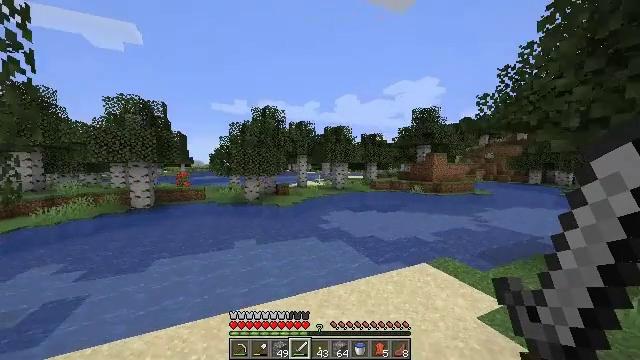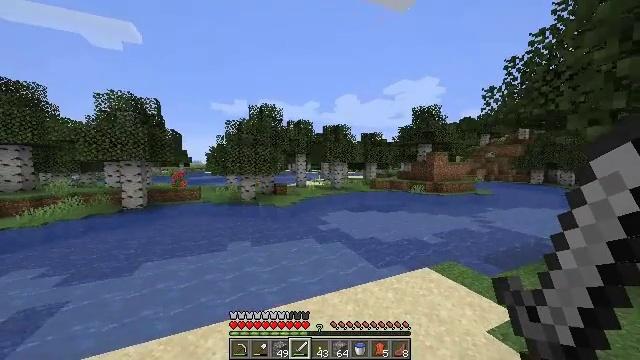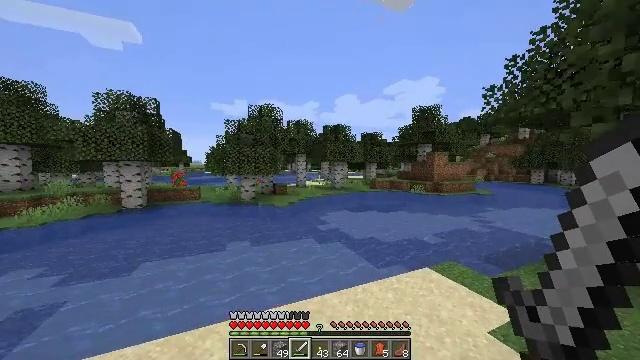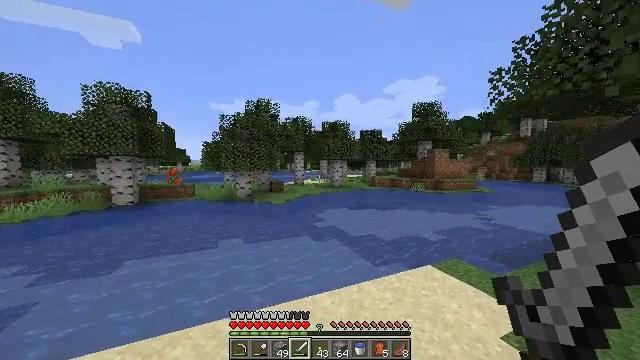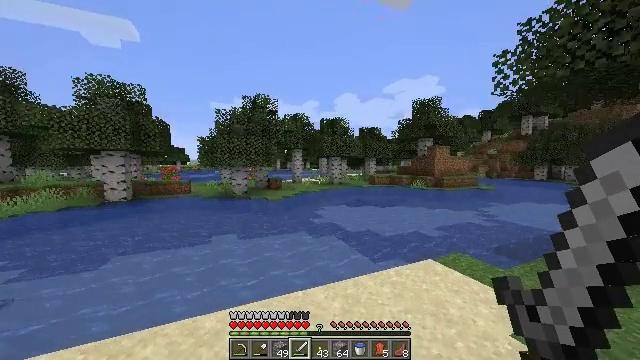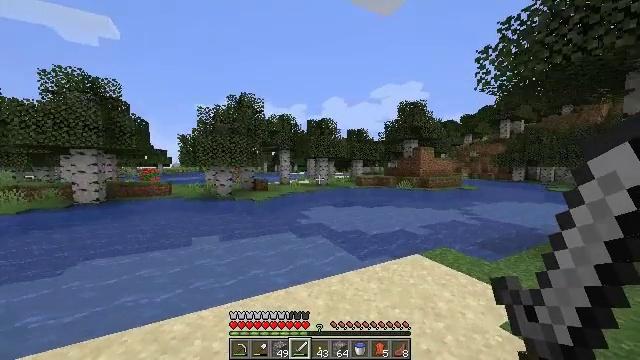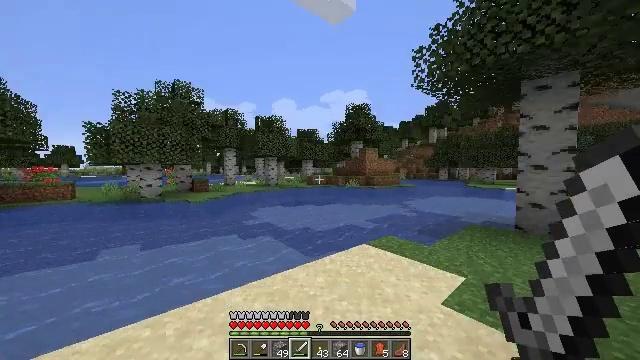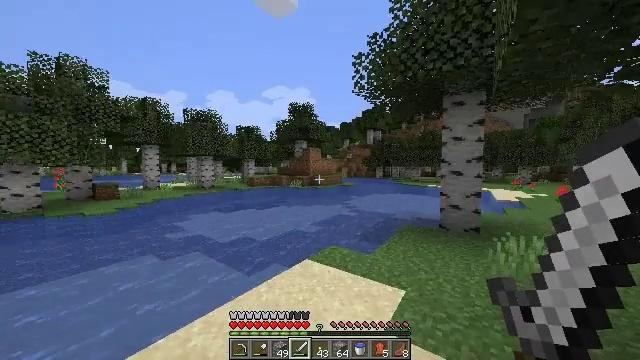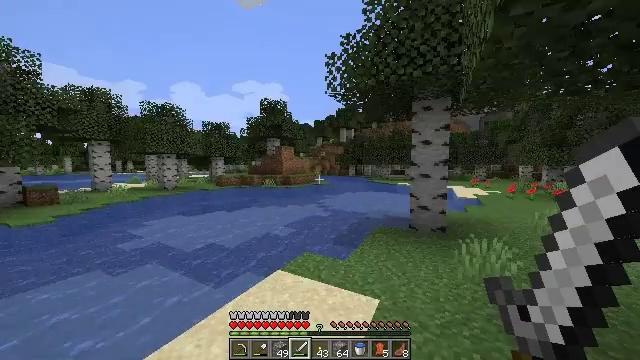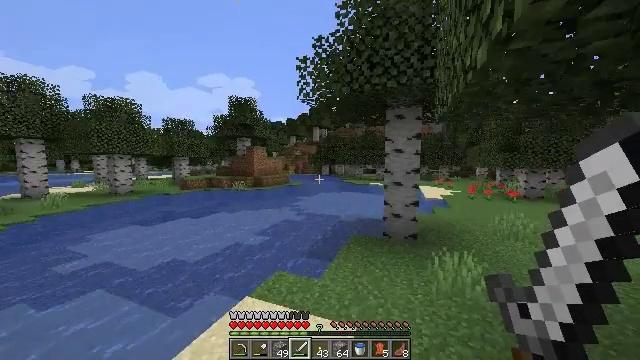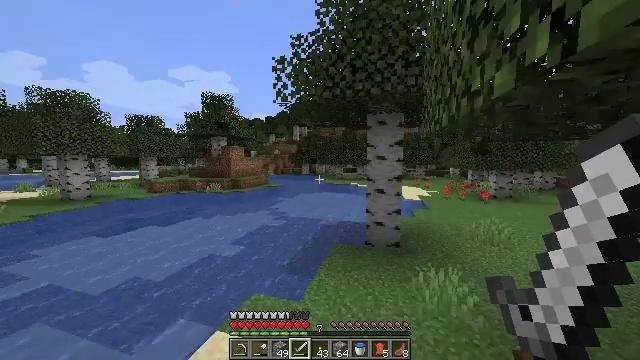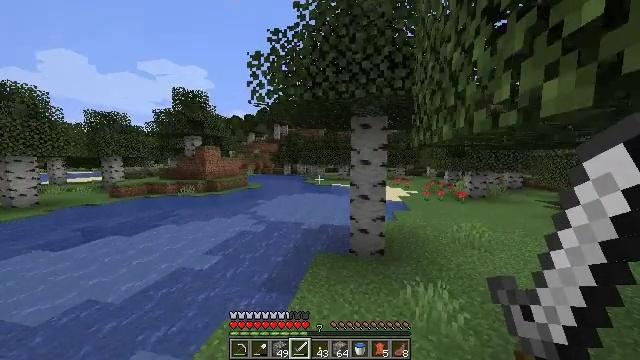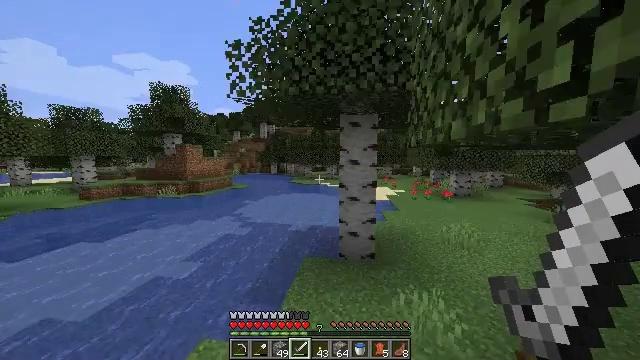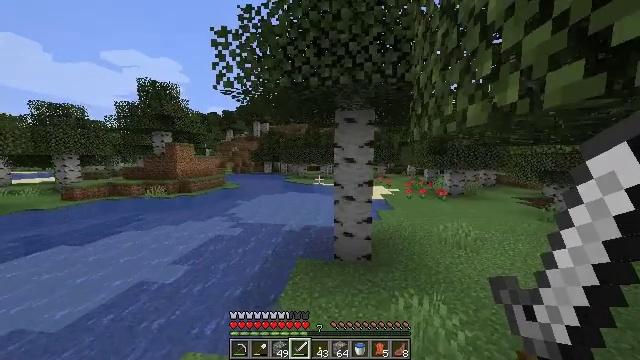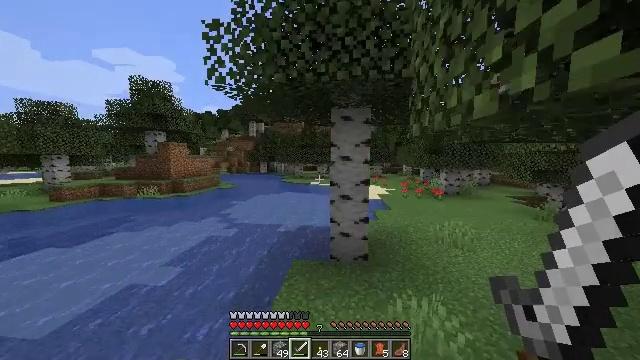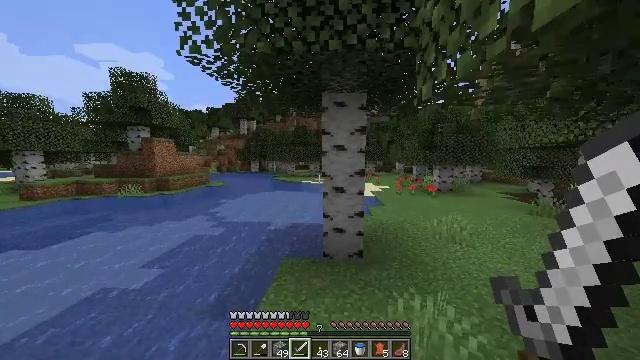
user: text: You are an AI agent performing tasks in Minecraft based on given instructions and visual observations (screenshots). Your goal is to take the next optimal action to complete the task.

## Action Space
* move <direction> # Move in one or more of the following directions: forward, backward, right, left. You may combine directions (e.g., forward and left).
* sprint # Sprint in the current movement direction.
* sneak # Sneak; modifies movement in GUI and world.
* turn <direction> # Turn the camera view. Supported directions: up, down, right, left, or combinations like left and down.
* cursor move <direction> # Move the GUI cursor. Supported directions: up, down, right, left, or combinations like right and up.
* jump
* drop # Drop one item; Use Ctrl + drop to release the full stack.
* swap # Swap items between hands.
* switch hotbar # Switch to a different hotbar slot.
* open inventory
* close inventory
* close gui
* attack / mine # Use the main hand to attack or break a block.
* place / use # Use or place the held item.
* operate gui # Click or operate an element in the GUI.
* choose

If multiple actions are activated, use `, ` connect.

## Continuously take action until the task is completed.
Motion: motion action
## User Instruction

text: Harvest sugar cane from the plant.
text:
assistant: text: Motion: move forward and move right, sprint, jump
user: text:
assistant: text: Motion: move forward and move right, sprint, jump
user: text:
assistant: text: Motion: move forward and move right, sprint, jump
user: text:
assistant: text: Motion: move forward and move right, sprint, jump
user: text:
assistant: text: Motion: move forward and move right, sprint, turn right, jump
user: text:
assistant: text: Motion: move forward and move right, sprint, turn right, jump
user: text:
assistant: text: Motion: move forward and move right, sprint, turn right, jump
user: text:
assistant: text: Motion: move forward and move right, sprint, turn right, jump
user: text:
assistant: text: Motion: move forward and move right, sprint, turn right, jump
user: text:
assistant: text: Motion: move forward and move right, sprint, turn right, jump
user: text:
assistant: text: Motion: move forward and move right, sprint, turn right, jump
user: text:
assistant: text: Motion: move forward and move right, sprint, turn right, jump
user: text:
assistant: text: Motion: move forward and move right, sprint, turn right, jump
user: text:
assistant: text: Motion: move forward and move right, sprint, turn right, jump
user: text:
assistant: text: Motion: move forward, sprint, turn right, jump
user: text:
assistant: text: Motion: move forward, sprint, turn right, jump
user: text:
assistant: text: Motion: move forward, sprint, turn right, jump
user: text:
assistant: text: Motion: move forward, sprint, turn right, jump
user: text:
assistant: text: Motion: move forward, sprint, turn right, jump
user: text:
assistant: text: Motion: move forward, sprint, turn right, jump
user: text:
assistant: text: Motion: move forward and move right, sprint, turn right, jump
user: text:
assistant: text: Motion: move forward and move right, sprint, turn right, jump
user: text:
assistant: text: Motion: move forward and move right, sprint, jump
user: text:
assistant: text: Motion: move forward and move right, sprint, jump
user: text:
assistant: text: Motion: move forward and move right, sprint, jump
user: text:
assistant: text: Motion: move forward and move right, sprint, jump
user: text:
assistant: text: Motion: move forward and move right, sprint, jump
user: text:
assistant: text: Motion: move forward and move right, sprint, jump
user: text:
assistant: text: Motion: move forward and move right, sprint, jump
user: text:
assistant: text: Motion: move forward, sprint, jump